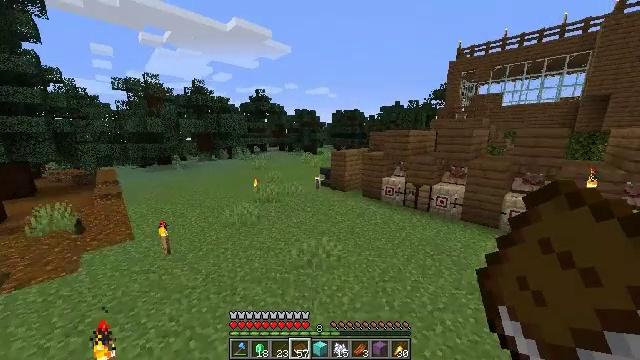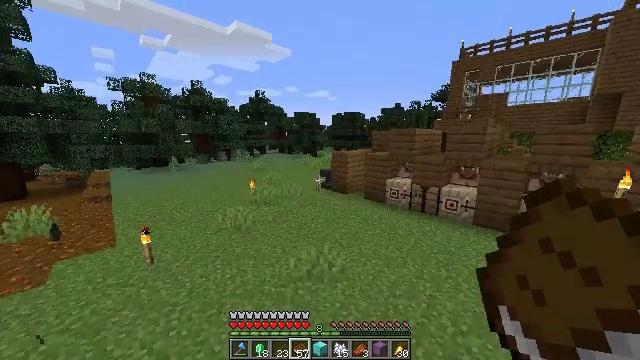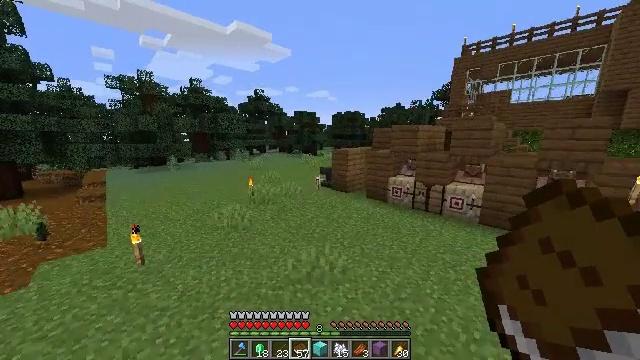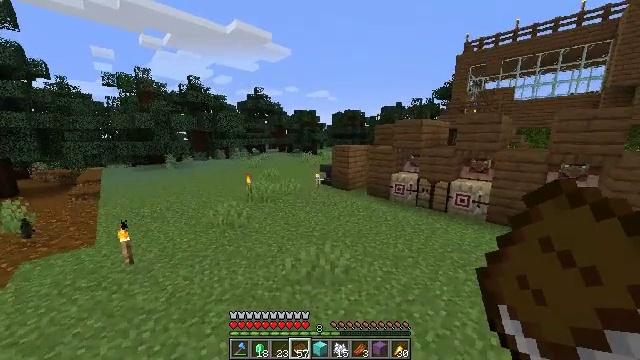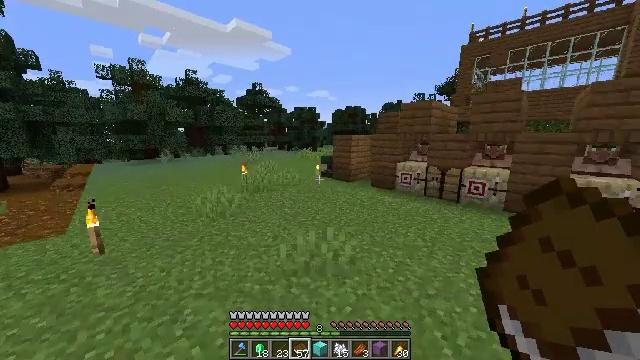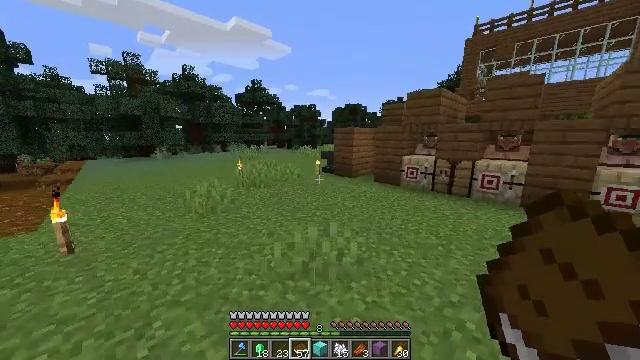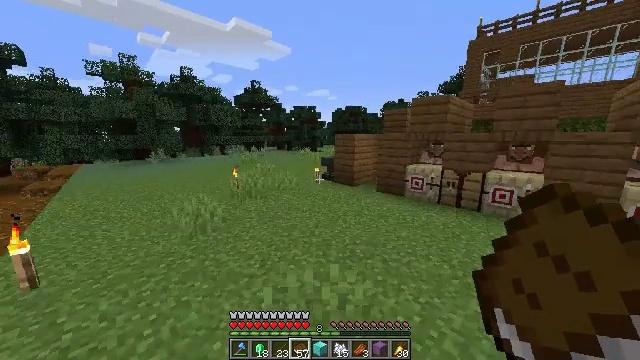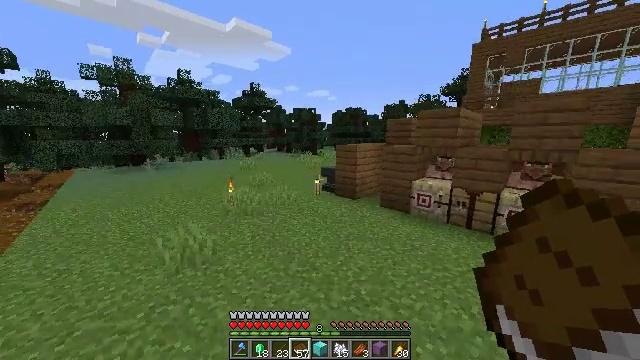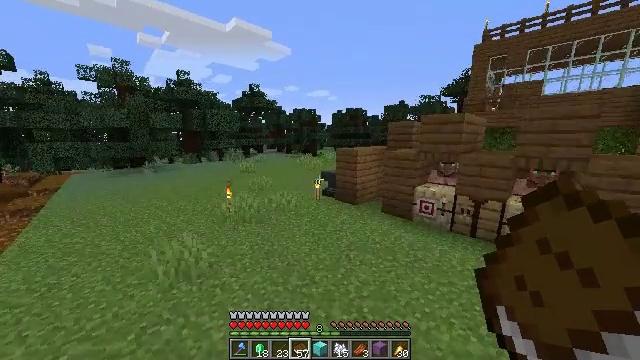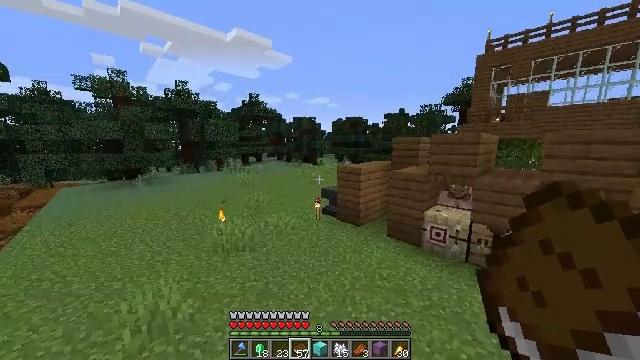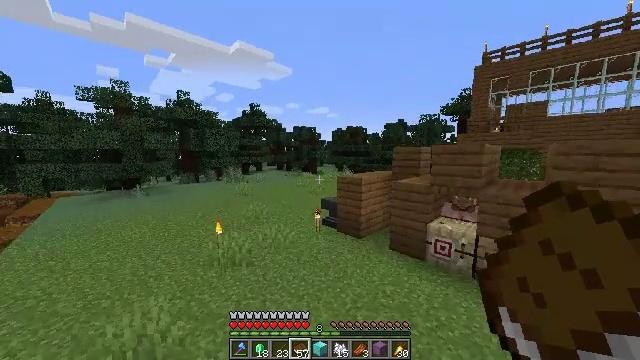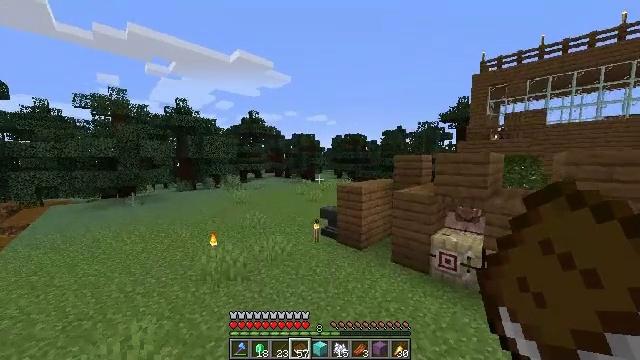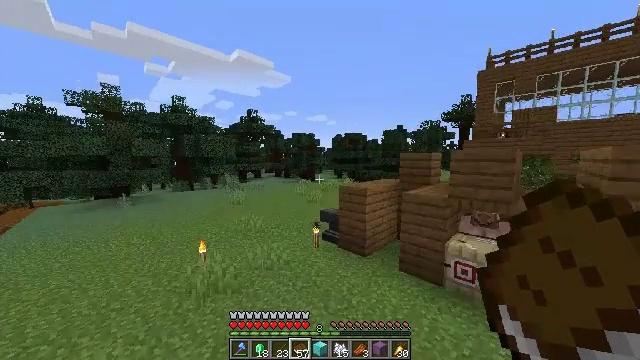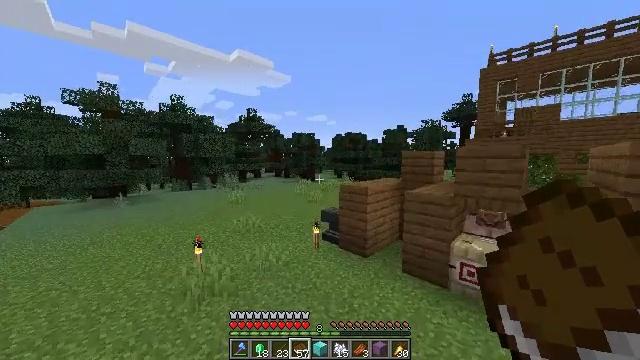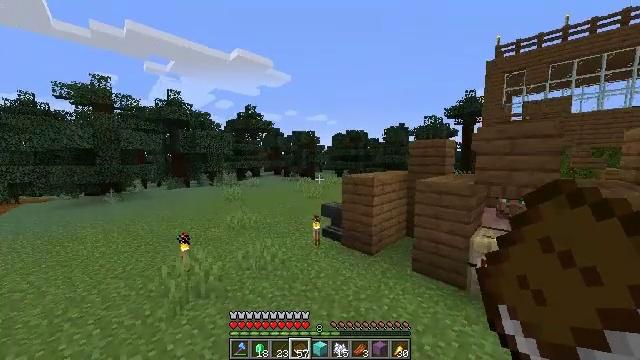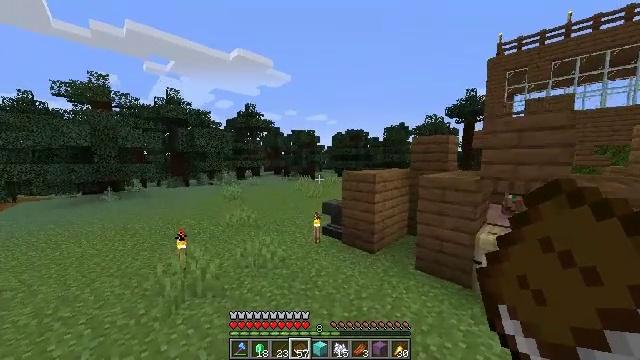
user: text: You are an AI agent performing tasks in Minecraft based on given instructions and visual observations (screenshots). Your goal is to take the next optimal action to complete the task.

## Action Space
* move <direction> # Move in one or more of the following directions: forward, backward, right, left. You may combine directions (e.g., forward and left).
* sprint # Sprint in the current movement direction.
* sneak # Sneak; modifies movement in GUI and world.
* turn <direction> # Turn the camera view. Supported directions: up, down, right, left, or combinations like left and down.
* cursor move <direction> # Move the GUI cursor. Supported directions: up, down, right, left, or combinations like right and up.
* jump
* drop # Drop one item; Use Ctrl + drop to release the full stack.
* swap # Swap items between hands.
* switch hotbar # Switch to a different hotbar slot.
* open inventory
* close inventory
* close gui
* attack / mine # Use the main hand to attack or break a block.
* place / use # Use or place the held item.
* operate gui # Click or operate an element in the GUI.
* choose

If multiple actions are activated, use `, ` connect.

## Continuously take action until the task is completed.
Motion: motion action
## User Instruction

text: Open the crafting table to produce a diamond.
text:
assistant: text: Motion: move forward, sprint, jump
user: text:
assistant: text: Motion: move forward, sprint, jump
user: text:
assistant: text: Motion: move forward, sprint, jump
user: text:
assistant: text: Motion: move forward, sprint, jump
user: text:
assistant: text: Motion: move forward, sprint, jump
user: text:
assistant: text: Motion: move forward, sprint, jump
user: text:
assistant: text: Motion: move forward, sprint, jump
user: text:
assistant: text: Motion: move forward, sprint, jump
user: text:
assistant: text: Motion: move forward, sprint, turn up, jump
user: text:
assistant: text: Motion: move forward, sprint, turn up, jump
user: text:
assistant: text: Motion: move forward, sprint, turn up, jump
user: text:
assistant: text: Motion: move forward, sprint, jump
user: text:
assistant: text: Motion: move forward, sprint, jump
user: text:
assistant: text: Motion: move forward and move left, sprint, jump
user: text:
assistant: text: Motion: move forward and move left, sprint, jump
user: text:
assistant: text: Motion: move forward and move left, sprint, jump
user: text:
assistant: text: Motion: move forward and move left, sprint, jump
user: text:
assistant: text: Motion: move forward and move left, sprint, jump
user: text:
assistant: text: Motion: move forward and move left, sprint, jump
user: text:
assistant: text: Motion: move forward, sprint, jump
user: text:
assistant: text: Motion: move forward, sprint, jump
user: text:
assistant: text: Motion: move forward, sprint, jump
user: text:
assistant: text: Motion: move forward, sprint, jump
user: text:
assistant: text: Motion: move forward, sprint, turn right and up, jump
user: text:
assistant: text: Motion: move forward, sprint, turn right, jump
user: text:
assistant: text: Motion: move forward, sprint, turn right, jump
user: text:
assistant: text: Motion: move forward, sprint, turn right, jump
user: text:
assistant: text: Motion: move forward, sprint, turn right, jump
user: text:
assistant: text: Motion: move forward, sprint, turn right, jump
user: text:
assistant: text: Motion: move forward, sprint, turn right, jump